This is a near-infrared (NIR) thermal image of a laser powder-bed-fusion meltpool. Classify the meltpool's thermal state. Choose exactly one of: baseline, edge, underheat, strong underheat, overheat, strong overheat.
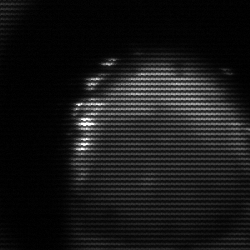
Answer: edge